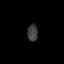
Tissue: lung
Cell type: Epithelial cells
Senescence score: 0.2388
Nuclear area (px): 173
Mean DAPI intensity: 59.873